Question: My knowledge in polymer iron-list is pretty low at the moment and i was wondering what is the best method to calculate distance while getting the lat and lon co-ordinates from json data and calculate it for each item and insert the result.
In Jquery this is so simple
'''
$.getJSON(getthis, function(data) {
$.each(data.items, function(i, value){
itemlat = value.lat;
itemlng = value.lng;
dist = distance(lat,lng,itemlat,itemlng);
$(".main-content").append("<paper-item>....<span class='dist'>"+dist+"</span></paper-item>");
});
});
'''
I have the code to get the users device Geo-location and a function to calculate the distance from two Geo positions and from using the iron-list demo i managed to calculate distances but im sure its the wrong/long winded way of going about it.
'''
<body unresolved>
<template is="dom-bind">
<iron-ajax id="ajaxPost" url="the-url" last-response="{{data}}"></iron-ajax>
<paper-scroll-header-panel class="fit" condenses keep-condensed-header>
<paper-toolbar class="tall">
<paper-icon-button icon="arrow-back"></paper-icon-button>
<div class="flex"></div>
<paper-icon-button icon="search"></paper-icon-button>
<paper-icon-button icon="more-vert"></paper-icon-button>
<div class="bottom title">iron-list</div>
</paper-toolbar>
<iron-list items="[[data.items]]" as="item">
<template>
<div>
<div class="item">
<iron-image style="box-shadow: 0 0 5px rgba(0,0,0,0.50);background-color:gray;width:80px; height:80px;" sizing="cover" src="[[item.path]]" preload></iron-image>
<div class="pad">
<div class="primary">[[item.the_title]]</div>
<div class="secondary">[[item.info]]</div>
<div class="dist secondary dim"><span>[[item.lat]]</span>,<span>[[item.lng]]</span></div>
</div>
<iron-icon class="bookmark" icon$="[[iconForItem(item)]]"></iron-icon>
<iron-icon icon="more-vert"></iron-icon>
</div>
</div>
</template>
</iron-list>
</paper-scroll-header-panel>
</template>
<script>
var lat,lng;
function getLocation() {
if (navigator.geolocation) {
navigator.geolocation.getCurrentPosition(showPosition);
} else {
}
}
function showPosition(position) {
lat = position.coords.latitude;
lng = position.coords.longitude;
}
function distance(lat1,lon1,lat2,lon2) {
var R = 6371; // km (change this constant to get miles)
var devlat = (lat2-lat1) * Math.PI / 180;
var dLon = (lon2-lon1) * Math.PI / 180;
var a = Math.sin(devlat/2) * Math.sin(devlat/2) +
Math.cos(lat1 * Math.PI / 180 ) * Math.cos(lat2 * Math.PI / 180 ) *
Math.sin(dLon/2) * Math.sin(dLon/2);
var c = 2 * Math.atan2(Math.sqrt(a), Math.sqrt(1-a));
var d = R * c;
if (d>1) return Math.round(d)+" km";
else if (d<=1) return Math.round(d*1000)+" m";
return d;
}
function finddist() {
setTimeout(function(){
var items = document.getElementsByClassName("dist");
Array.prototype.forEach.call(items, function(elements, index) {
var text = elements.textContent
if(text.indexOf(',') > -1)
{
var array = text.split(',');
var thislat = array[0];
var thislng = array[1];
var dist = distance(lat,lng,thislat,thislng);
elements.innerHTML = dist;
}
});
}, 0);
}
document.querySelector('template[is=dom-bind]').iconForItem = function(item) {
finddist();
return item ? (item.integer < 10000 ? 'star-border' : 'star') : '';
};
document.addEventListener('paper-header-transform', function(event) {
var title = this.querySelector('.title');
var detail = event.detail;
var deltaHeight = detail.height - detail.condensedHeight;
var scale = Math.max(0.6, (deltaHeight - detail.y) / (deltaHeight / 0.4) + 0.6);
Polymer.Base.transform('scale(' + scale + ') translateZ(0)', title);
});
function findlocation() {
if(lat) {
clearInterval(getloc);
document.getElementById("ajaxPost").generateRequest();
}
else {
getLocation();
}
}
var getloc = setInterval(findlocation, 1000);
</script>
</body>
'''

The code above waits until the users Geolocation is available then instigates the iron-ajax with 'document.getElementById("ajaxPost").generateRequest();' prints out the iron-list items with the lat and lon from json data for each item in '<div class="dist secondary dim"><span>[[item.lat]]</span>,<span>[[item.lng]]</span></div>' and while the star icon is printed for the item it runs 'finddist();' function to calculate the distance by grabbing the items co-ordinates from '<div class="dist secondary dim"><span>[[item.lat]]</span>,<span>[[item.lng]]</span></div>'.
works ok, but i'm very sure this is by far the wrong way to do it.
as i wanted to move the whole ajax,iron list routine in a 'dom-module' and would like some help to calculate the distance on the fly.
'''
<body unresolved>
<paper-scroll-header-panel class="fit" condenses keep-condensed-header>
<paper-toolbar class="tall">
<paper-icon-button icon="arrow-back"></paper-icon-button>
<div class="flex"></div>
<paper-icon-button icon="search"></paper-icon-button>
<paper-icon-button icon="more-vert"></paper-icon-button>
<div class="bottom title">iron-list</div>
</paper-toolbar>
<my-request></my-request>
</paper-scroll-header-panel>
<dom-module id="my-request">
<style>
iron-list {
background-color: var(--paper-grey-200, #eee);
}
.item {
@apply(--layout-horizontal);
margin: 16px 16px 0 16px;
padding: 20px;
border-radius: 8px;
background-color: white;
border: 1px solid #ddd;
}
.pad {
padding: 0 16px;
@apply(--layout-flex);
@apply(--layout-vertical);
}
.primary {
font-size: 16px;
font-weight: bold;
}
.secondary {
font-size: 14px;
}
.dim {
color: gray;
position: absolute;
right: 70px;
bottom: 10px;
}
.bookmark {
position: absolute;
bottom: 10;
right: 37px;
color:#D3D3D3;
}
</style>
<template>
<iron-ajax auto id="ajaxPost" url="the-url" handle-as="json" last-response="{{data}}" on-response="handleResponse"></iron-ajax>
<iron-list items="{{data.items}}" as="item">
<template>
<div>
<div class="item">
<iron-image style="box-shadow: 0 0 5px rgba(0,0,0,0.50);background-color:gray;width:80px; height:80px;" sizing="cover" src="[[item.path]]" preload></iron-image>
<div class="pad" style="">
<div class="primary">{{item.the_title}}</div>
<div class="secondary">{{item.info}}</div>
<div class="dist secondary dim"><span>{{item.lat}}</span>,<span>{{item.lng}}</span></div>
</div>
<iron-icon class="bookmark" icon="star"></iron-icon>
<iron-icon icon="more-vert"></iron-icon>
</div>
</div>
</template>
</iron-list>
</template>
</dom-module>
<script>
(function() {
Polymer({
is: 'my-request',
handleResponse: function() {
console.log('handleResponse');
}
});
})();
</script>
</body>
'''
Thanks
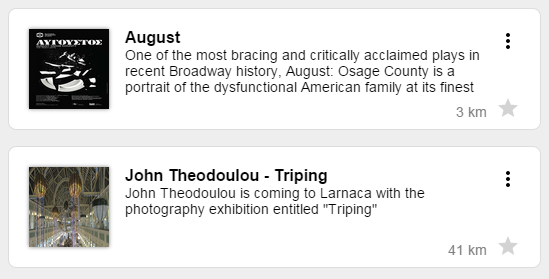
Answer: Oh dear, is so simple
Thanks to @Ben Thomas for the link to <URL> documentation
'''
<div class="dist secondary dim"><span>{{doThisOnce(item.lat,item.lng)}}</span>
'''
...
'''
Polymer({
is: 'my-request',
handleResponse: function () {
},
doThisOnce: function(lat,lng) {
console.log(lat+"=="+lng);
// calculate distance
// return result
}
});
'''